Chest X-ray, PA view. Patient: 49 years old, sex M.
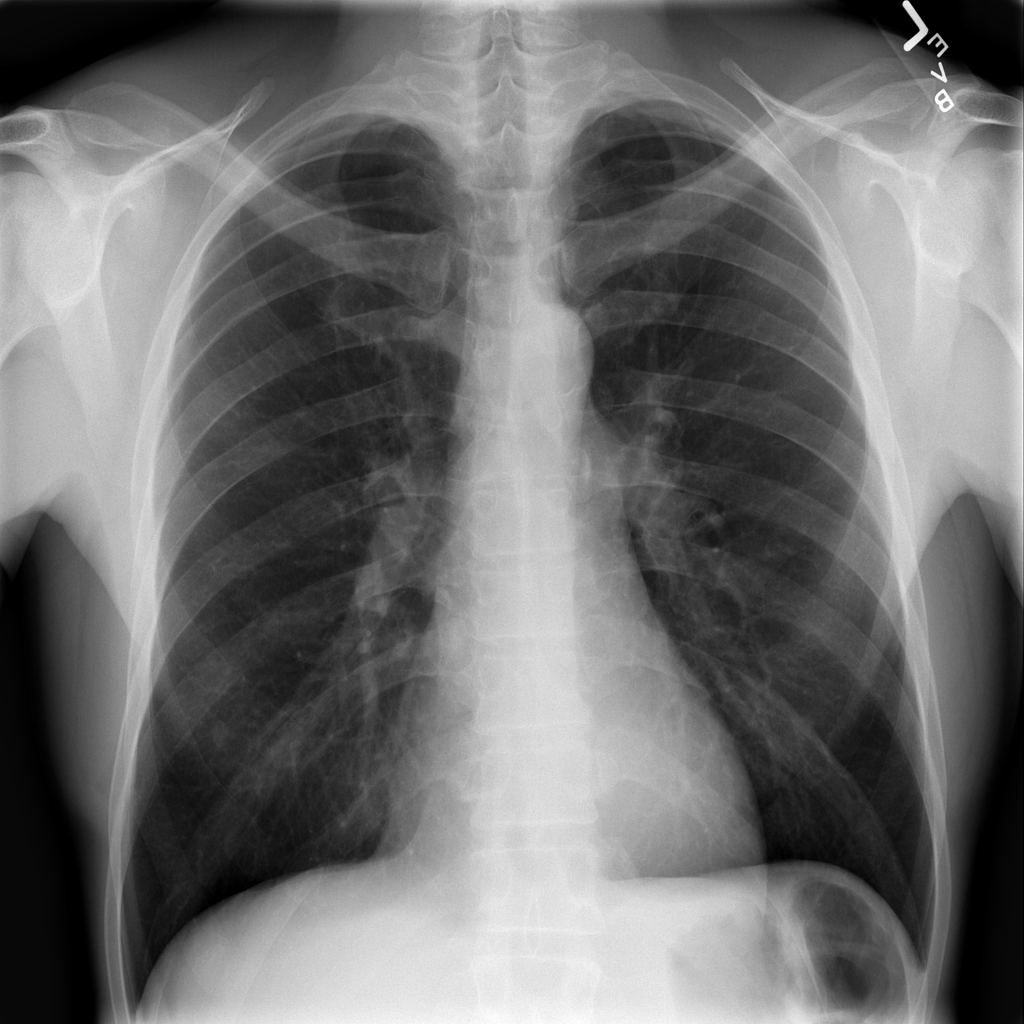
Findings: No Finding